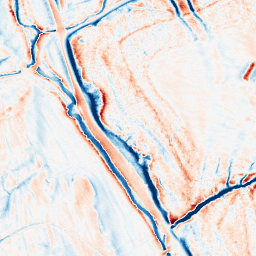
Category: classical
Decomposition family: gaussian_anisotropic
Decomposition parameters: sigma_x: 5
sigma_y: 2
Upsampling method: cubic_catmull_rom
Upsampling parameters: scale: 4
Upsampling scale: 4